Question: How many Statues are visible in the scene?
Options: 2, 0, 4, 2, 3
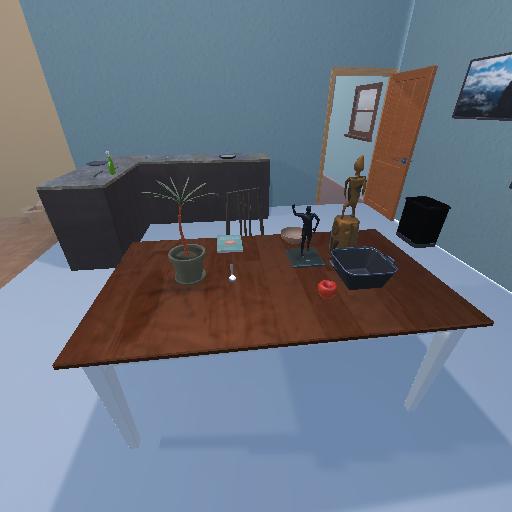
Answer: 2